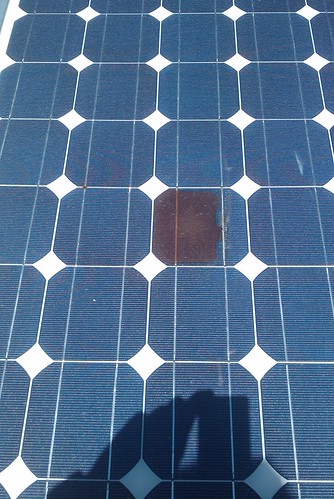
Label: Electrical-damage